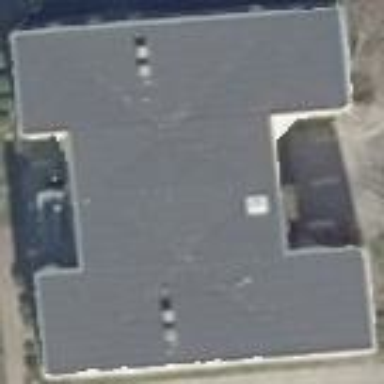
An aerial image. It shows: Kindergarten with flat roof.